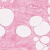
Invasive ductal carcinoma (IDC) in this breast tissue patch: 0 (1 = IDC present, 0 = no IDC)